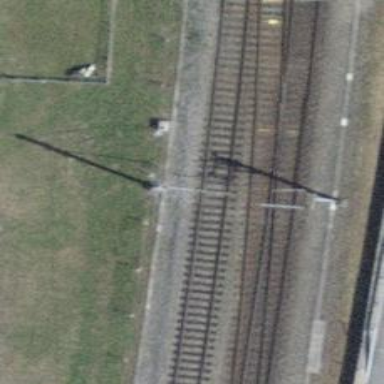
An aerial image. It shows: Railway track with contact line for electrification.